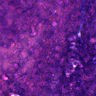
Metastatic tissue present: no